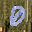
Label: 0